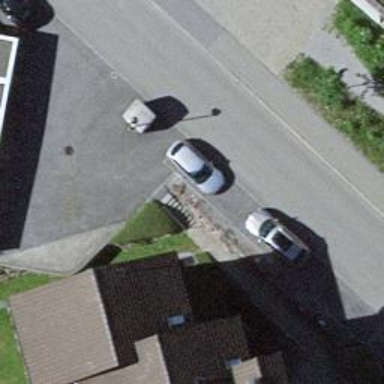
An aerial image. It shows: Set of steps on the road.